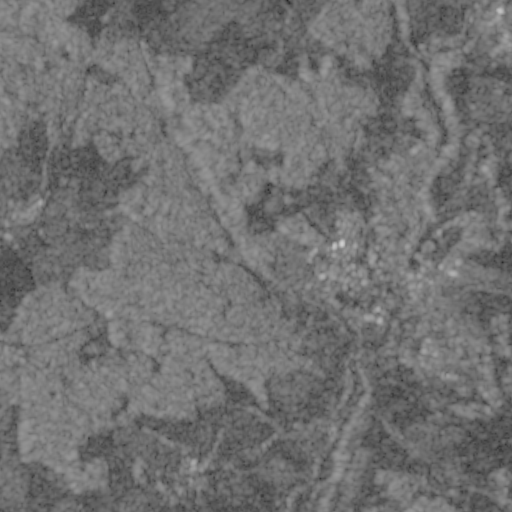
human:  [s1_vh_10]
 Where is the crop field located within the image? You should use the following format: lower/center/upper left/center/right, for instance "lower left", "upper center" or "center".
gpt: The crop field is located in the lower right of the image.
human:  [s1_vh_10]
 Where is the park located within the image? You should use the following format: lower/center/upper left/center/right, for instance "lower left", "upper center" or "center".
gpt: The park is located in the upper right of the image.
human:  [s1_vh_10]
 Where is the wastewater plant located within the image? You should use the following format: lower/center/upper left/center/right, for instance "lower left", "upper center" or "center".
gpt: The wastewater plant is located in the lower right of the image.
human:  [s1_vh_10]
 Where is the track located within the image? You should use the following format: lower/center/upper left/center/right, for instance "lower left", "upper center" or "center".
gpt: There is no track in the image.

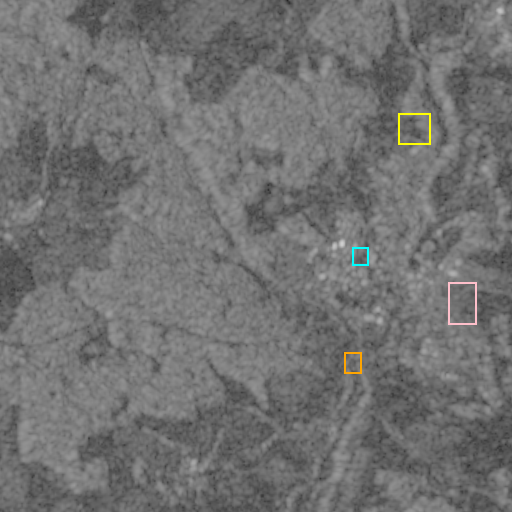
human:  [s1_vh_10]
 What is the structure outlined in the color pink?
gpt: The structure outlined in pink is a crop field.
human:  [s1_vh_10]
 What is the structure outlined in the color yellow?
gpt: The structure outlined in yellow is a park.
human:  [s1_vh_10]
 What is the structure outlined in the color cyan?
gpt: The structure outlined in cyan is a parking lot.
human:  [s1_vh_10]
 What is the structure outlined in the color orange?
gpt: The structure outlined in orange is a wastewater plant.
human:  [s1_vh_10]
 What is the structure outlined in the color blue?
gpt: There is no blue outline.